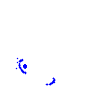
Particle: proton